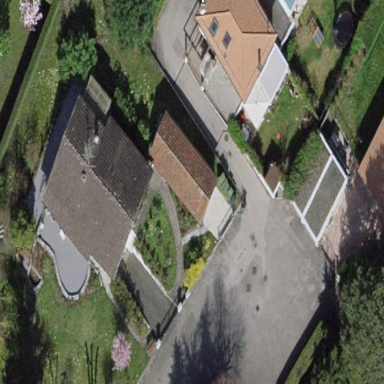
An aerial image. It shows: Garden enclosed by fence.